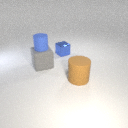
large gray rubber cube in front of small blue metal cube